Aerial crown-view tile of a tropical tree (Barro Colorado Island, Panama), acquired 20240716:
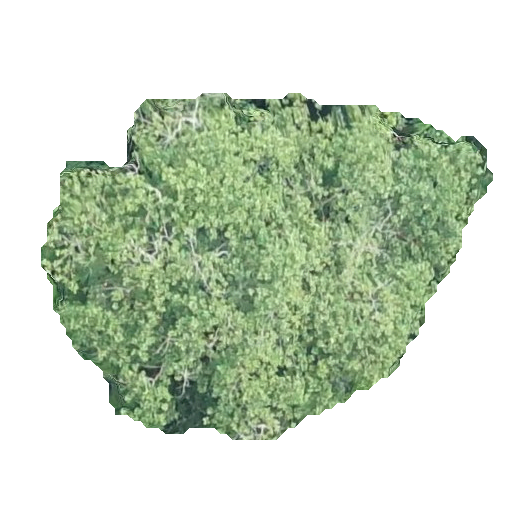
Species: Hieronyma alchorneoides
GBIF accepted scientific name: Hieronyma alchorneoides
Crown area: 176.247 m²